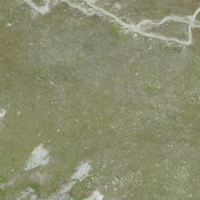
EUNIS habitat code: 31
Species observed at this site:
Jacobaea incana